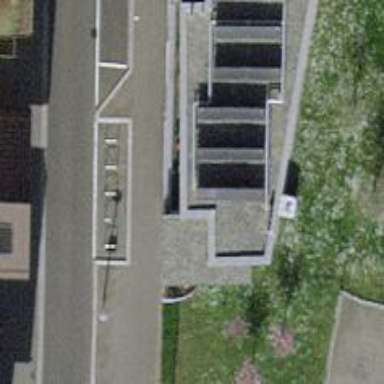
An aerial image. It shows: Bicycle parking area with stands.